Field crop: maize
Growth stage: 2
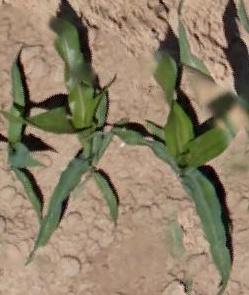
Species: maize